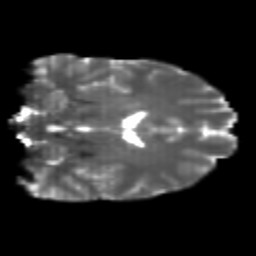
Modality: T2w
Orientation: coronal
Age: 21
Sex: female
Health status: healthy
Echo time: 0.074 s